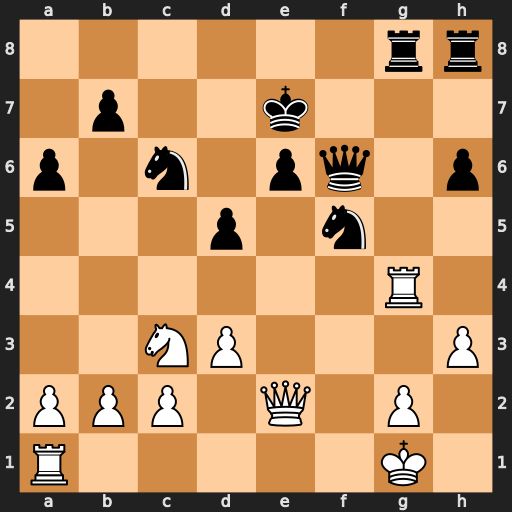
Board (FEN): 6rr/1p2k3/p1n1pq1p/3p1n2/6R1/2NP3P/PPP1Q1P1/R5K1
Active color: w
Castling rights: -
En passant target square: -
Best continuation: Nxd5+ Kf7 Nxf6